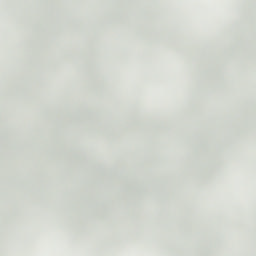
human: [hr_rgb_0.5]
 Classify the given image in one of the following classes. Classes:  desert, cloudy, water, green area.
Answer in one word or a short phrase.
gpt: cloudy